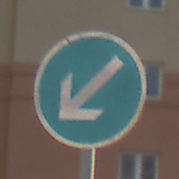
Verkehrszeichen: VorgeschriebeneVorbeifahrtLinks
Umgebung: Outdoor, Urban
Tageszeit: MorningAfternoon
Wetter: PartlyCloudy
Licht: Natural
Jahreszeit: NotSpecified
Kontrast: HighContrast